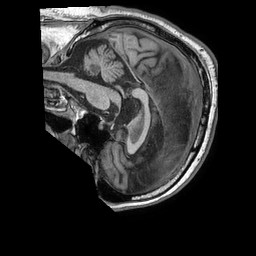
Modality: T1w
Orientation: sagittal
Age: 60
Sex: male
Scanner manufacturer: philips
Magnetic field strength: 1.5 T
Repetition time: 0.007664 s
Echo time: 0.003487 s